Question: I have an orange bar on my webpage which is the host of a slideshow control.
The orange container div is set to extend the outer width of the main page div, as shown below:
<URL>
However, when I try to add more content to my webpage, any further content appears directly above the orange bar, instead of beneath it. The only way I can get more content to appear beneath the orange bar, is to change the orange bar's position to relative (from absolute) - which defeats the whole purpose of the orange bar - and the absolute setting.
For implementation code that I am using, see my first question:
<URL>
---
Below is a visual of how I would like this to look like:
<URL>
But this is how it's actually appearing (very bad):

---
<URL>
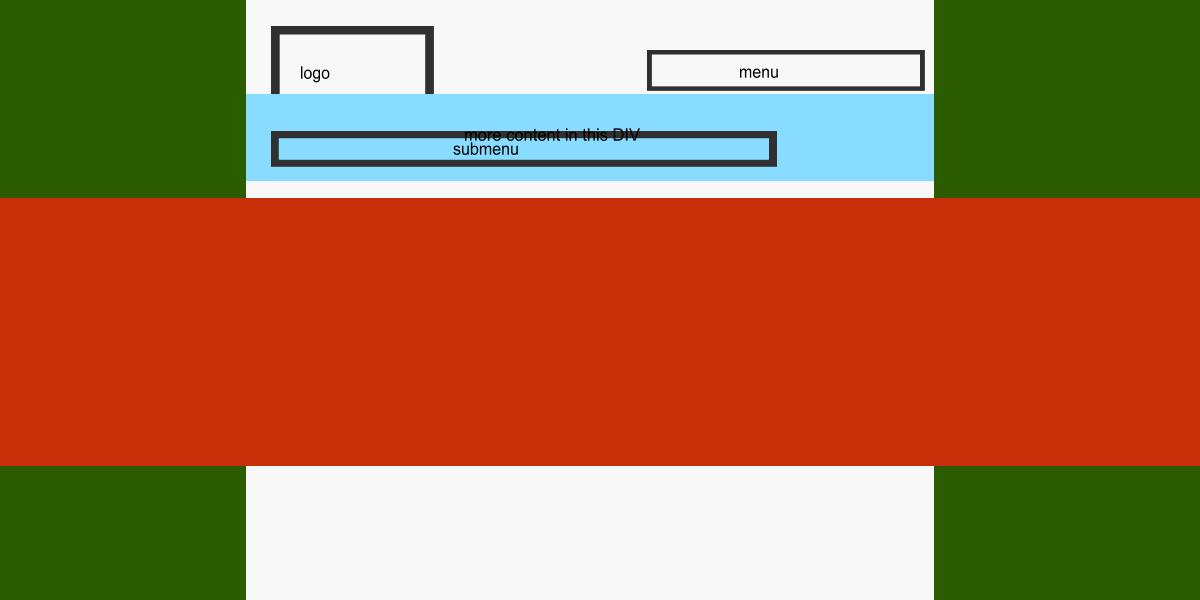
Answer: Add 'padding-top' to the 'paragraph'.
'''
p {
padding-top: 200px;
}
'''
<URL>.